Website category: restaurant
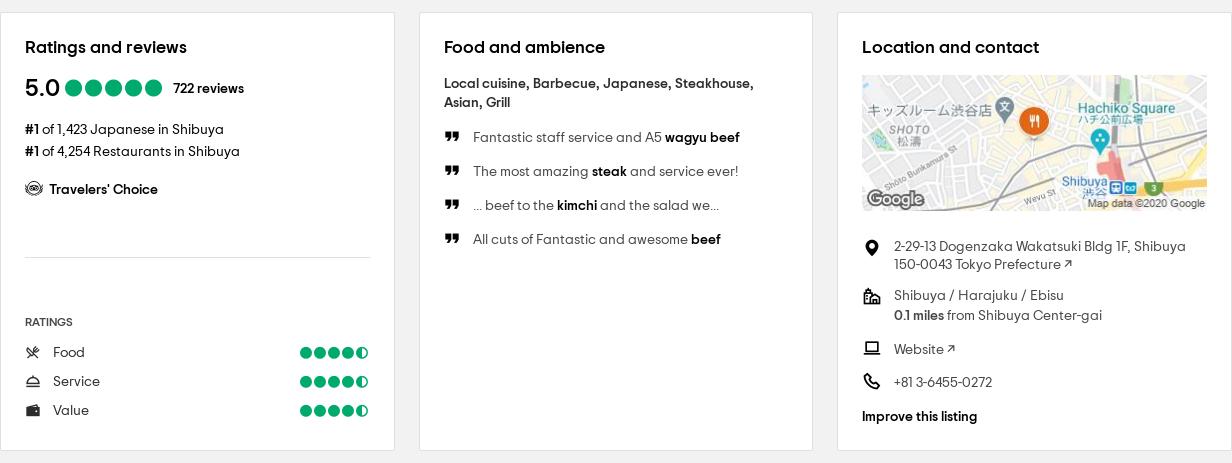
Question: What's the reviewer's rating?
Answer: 5.0

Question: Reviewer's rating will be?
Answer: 5.0

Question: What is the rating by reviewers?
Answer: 5.0

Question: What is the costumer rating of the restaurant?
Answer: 5.0

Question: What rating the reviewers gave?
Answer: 5.0

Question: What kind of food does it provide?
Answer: Local cuisine, Barbecue, Japanese, Steakhouse, Asian, Grill

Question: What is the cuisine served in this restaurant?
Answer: Local cuisine, Barbecue, Japanese, Steakhouse, Asian, Grill

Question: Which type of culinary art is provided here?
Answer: Local cuisine, Barbecue, Japanese, Steakhouse, Asian, Grill

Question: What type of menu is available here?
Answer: Local cuisine, Barbecue, Japanese, Steakhouse, Asian, Grill

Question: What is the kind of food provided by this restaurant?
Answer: Local cuisine, Barbecue, Japanese, Steakhouse, Asian, Grill

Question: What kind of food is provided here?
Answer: Local cuisine, Barbecue, Japanese, Steakhouse, Asian, Grill

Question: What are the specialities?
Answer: Local cuisine, Barbecue, Japanese, Steakhouse, Asian, Grill

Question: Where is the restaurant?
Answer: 2-29-13 Dogenzaka Wakatsuki Bldg 1F, Shibuya 150-0043 Tokyo Prefecture

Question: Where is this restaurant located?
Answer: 2-29-13 Dogenzaka Wakatsuki Bldg 1F, Shibuya 150-0043 Tokyo Prefecture

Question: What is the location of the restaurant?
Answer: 2-29-13 Dogenzaka Wakatsuki Bldg 1F, Shibuya 150-0043 Tokyo Prefecture

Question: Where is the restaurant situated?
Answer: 2-29-13 Dogenzaka Wakatsuki Bldg 1F, Shibuya 150-0043 Tokyo Prefecture

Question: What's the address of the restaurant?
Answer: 2-29-13 Dogenzaka Wakatsuki Bldg 1F, Shibuya 150-0043 Tokyo Prefecture

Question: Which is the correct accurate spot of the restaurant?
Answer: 2-29-13 Dogenzaka Wakatsuki Bldg 1F, Shibuya 150-0043 Tokyo Prefecture

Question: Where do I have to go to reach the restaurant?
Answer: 2-29-13 Dogenzaka Wakatsuki Bldg 1F, Shibuya 150-0043 Tokyo Prefecture

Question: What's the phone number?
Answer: +81 3-6455-0272

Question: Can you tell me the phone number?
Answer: +81 3-6455-0272

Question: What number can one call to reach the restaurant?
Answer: +81 3-6455-0272

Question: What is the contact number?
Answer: +81 3-6455-0272

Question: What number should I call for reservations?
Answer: +81 3-6455-0272

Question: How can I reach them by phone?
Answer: +81 3-6455-0272